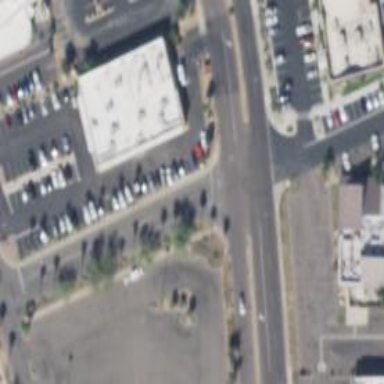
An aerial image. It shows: Solid stop line on the road.